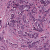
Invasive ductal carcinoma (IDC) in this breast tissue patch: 1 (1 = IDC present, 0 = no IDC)